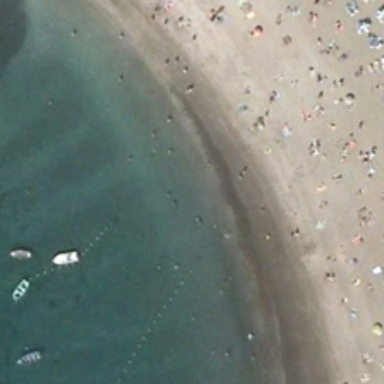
Many people are in a piece of yellow beach near a green ocean .